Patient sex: M
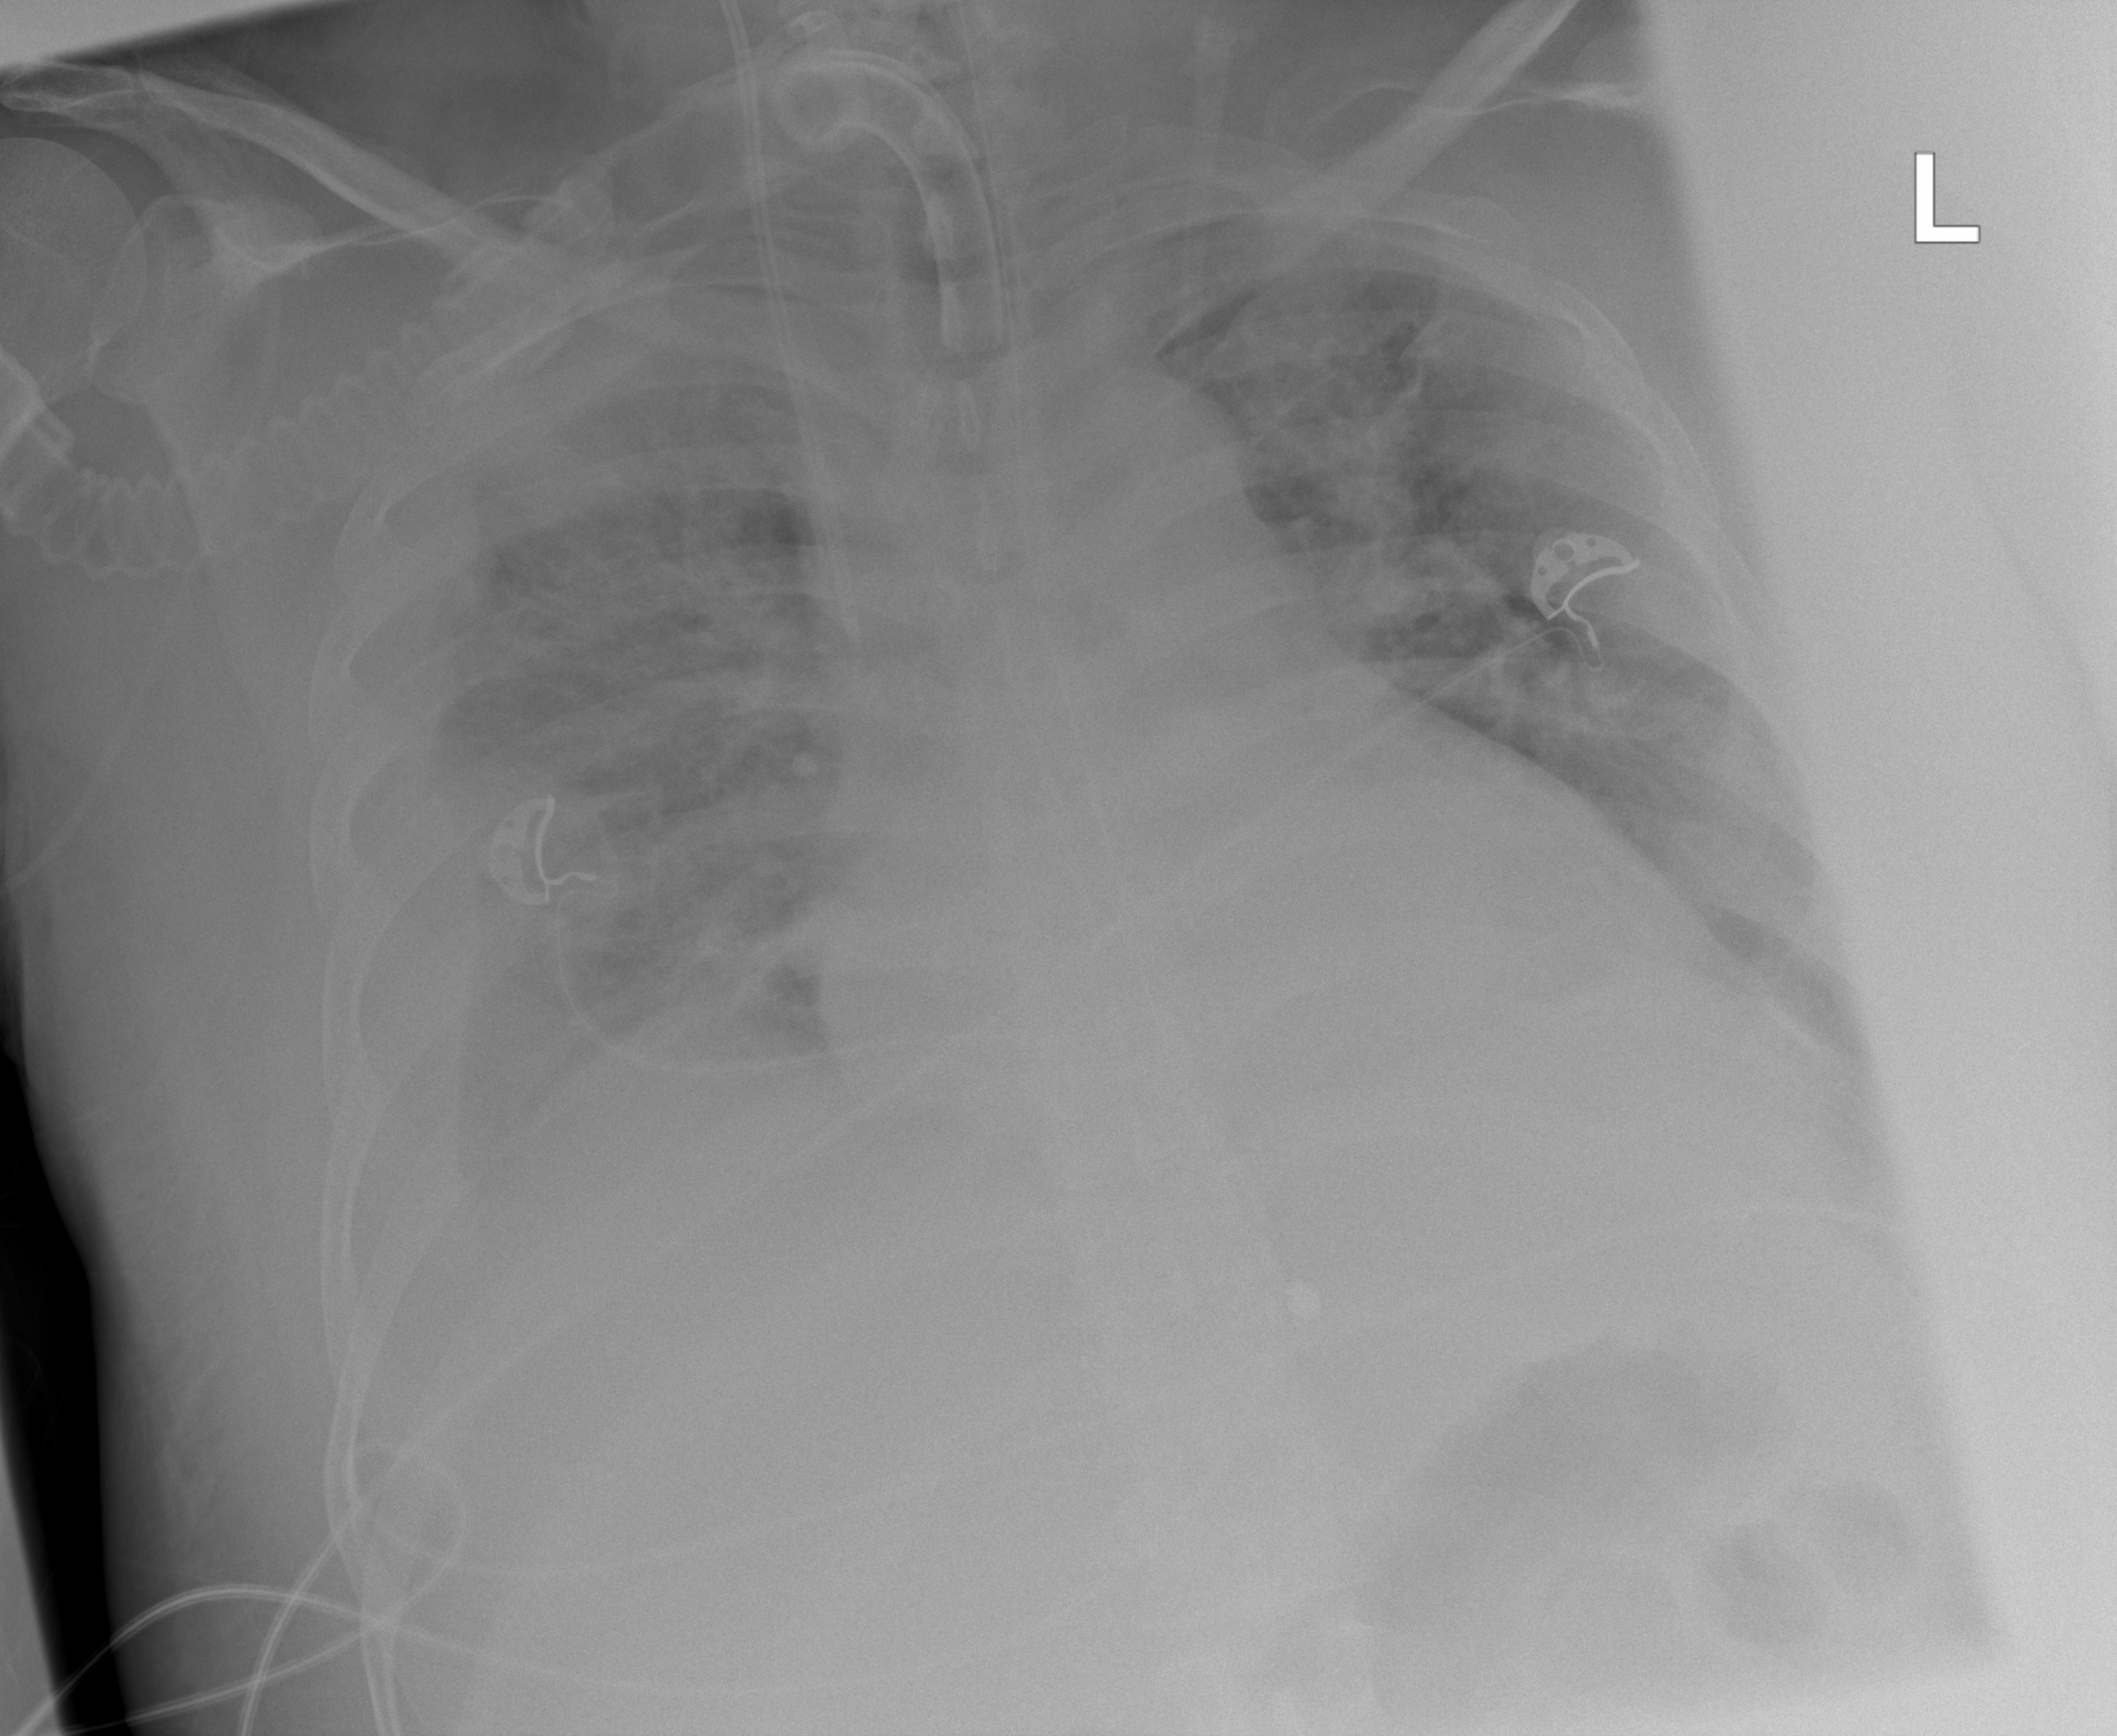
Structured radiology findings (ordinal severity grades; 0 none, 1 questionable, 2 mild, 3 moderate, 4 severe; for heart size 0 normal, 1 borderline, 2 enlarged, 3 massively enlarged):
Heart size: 2
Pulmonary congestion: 2
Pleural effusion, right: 3
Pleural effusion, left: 2
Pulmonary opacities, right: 3
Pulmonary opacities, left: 3
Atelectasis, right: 2
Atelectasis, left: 2